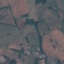
Land use / land cover class: Pasture